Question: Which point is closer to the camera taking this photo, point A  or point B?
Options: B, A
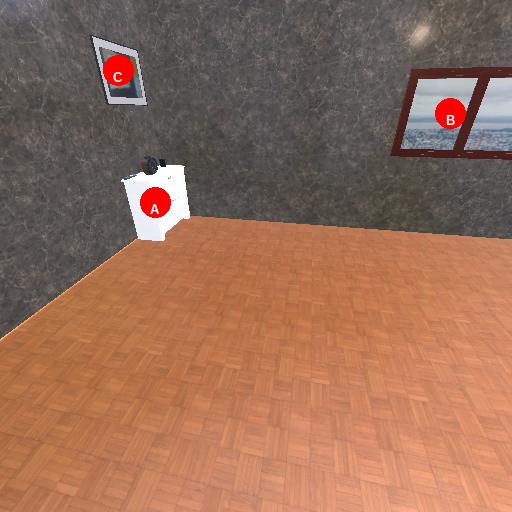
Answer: B